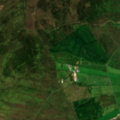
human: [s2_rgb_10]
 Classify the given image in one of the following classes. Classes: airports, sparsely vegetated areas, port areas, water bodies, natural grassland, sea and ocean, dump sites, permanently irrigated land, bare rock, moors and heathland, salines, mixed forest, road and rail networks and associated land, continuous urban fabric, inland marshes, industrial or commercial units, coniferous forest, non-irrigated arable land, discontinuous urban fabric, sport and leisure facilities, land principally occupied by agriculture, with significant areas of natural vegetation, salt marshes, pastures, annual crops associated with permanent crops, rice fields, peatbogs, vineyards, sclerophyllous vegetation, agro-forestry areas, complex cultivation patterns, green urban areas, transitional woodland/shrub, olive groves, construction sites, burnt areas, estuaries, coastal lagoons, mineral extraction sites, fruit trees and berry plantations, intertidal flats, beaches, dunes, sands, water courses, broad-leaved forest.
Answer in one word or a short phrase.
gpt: moors and heathland, peatbogs